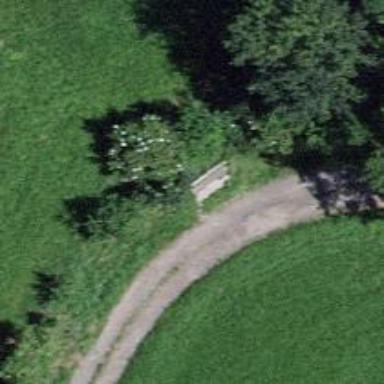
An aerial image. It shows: Bench for seating.